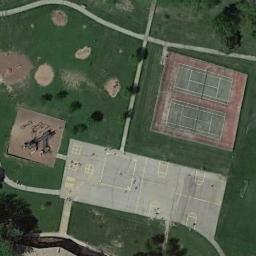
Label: tennis_court